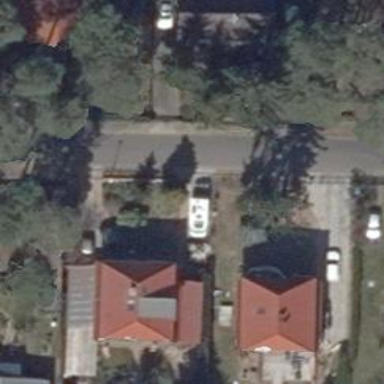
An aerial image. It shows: Driveway.